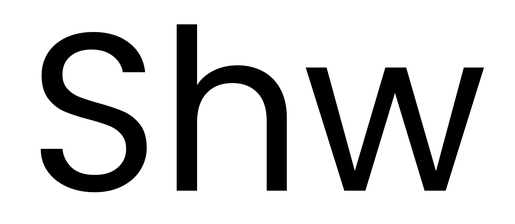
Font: Poppins-Regular